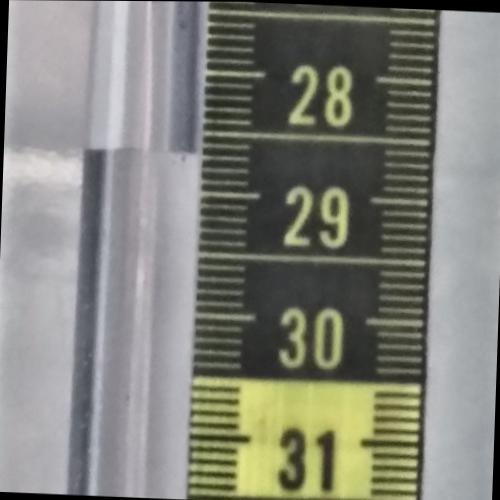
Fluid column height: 28.7 cm